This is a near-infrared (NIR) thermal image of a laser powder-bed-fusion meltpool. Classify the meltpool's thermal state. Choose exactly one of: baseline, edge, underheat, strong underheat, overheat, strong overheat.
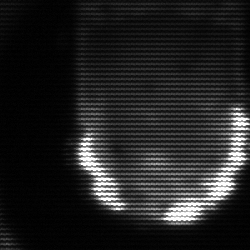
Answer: baseline